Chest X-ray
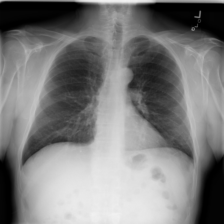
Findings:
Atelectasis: negative
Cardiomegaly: negative
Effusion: negative
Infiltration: negative
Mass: negative
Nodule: negative
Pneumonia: negative
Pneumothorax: negative
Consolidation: negative
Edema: negative
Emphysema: negative
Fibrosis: negative
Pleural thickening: negative
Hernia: negative